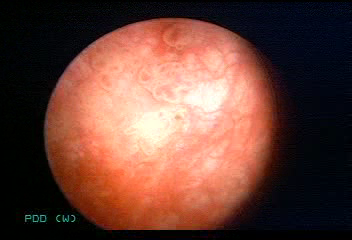
Modality: WLC
Class: Malignant
Subclass: LowGradePapillary
Lesion: L1
Stage: Ta
Morphology: Papillary
Bladder cancer association: Yes
Annotated structures: Tumor, Tumor, Tumor